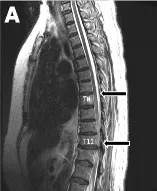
A; Sagittal magnetic resonance imaging (MRI) revealed hyperintensity in the thoracic cord from T8 to T11 (arrows); spinal cord infarction was suspected.
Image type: radiology (mri)